Question: i'm having an annoying problem with CSS/HTML.
As the image follows:

I want the textarea and select to be aligned correctly, but it's not working.
These are the CSS of the elements:
Main div (where the elements are):
'''
#janela
{
position: absolute;
width: auto;
height: auto;
top: 30%;
left: 40%;
margin-top: -140px;
margin-left: -170px;
background: #fff;
border-radius: 3px;
border: 1px solid #ccc;
box-shadow: 0 1px 2px rgba(0, 0, 0, .1);
}
'''
Select CSS:
'''
#usuario
{
border-color: black;
width:100%;
height: 30px;
font-size: 16px;
}
'''
Textarea css:
'''
.post-body
{
width: 580pt;
height: auto;
padding: 5px 5px 5px 5px;
font-family: 'Segoe UI',sans-serif;
font-size: 16px;
color: black;
margin: 0 0 20px 0;
resize:vertical;
}
'''
Button css:
'''
.newPostContent.btn
{
width: 100%;
line-height: 45px;
}
'''
I use 100% width for compatibility stuff, so how do I make those elements aligned correctly?
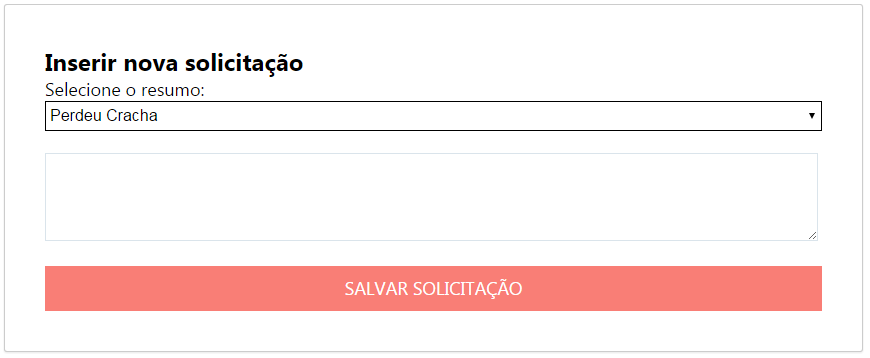
Answer: Most of the form elements have default borders and padding. You can set <URL> to make them to be included of the total box size.
'''
select,
input,
textarea {
width: 100%;
box-sizing: border-box;
}
'''
'''
<p>
<select>
<option value="volvo">Volvo</option>
<option value="saab">Saab</option>
<option value="mercedes">Mercedes</option>
<option value="audi">Audi</option>
</select>
</p>
<p>
<textarea></textarea>
</p>
<p>
<input type="submit" value="Submit" />
</p>
'''